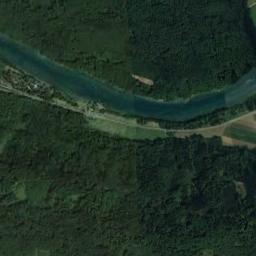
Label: river